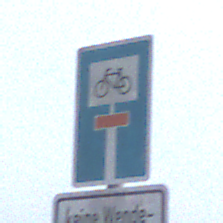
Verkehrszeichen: SackgasseRadverkehrDurchlaessig
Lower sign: HinweisGeaenderteVorfahrtVerkehrsfuehrungVerkehrsregelung3
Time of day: SunriseSunset
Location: Outdoor (Nature)
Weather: Overcast
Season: NotSpecified
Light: Natural